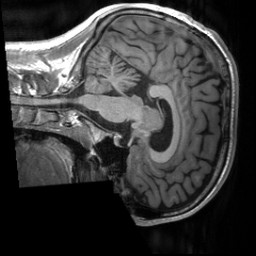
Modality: T1w
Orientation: sagittal
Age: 26
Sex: male
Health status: healthy
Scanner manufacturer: siemens
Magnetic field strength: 3 T
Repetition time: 2 s
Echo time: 0.00232 s